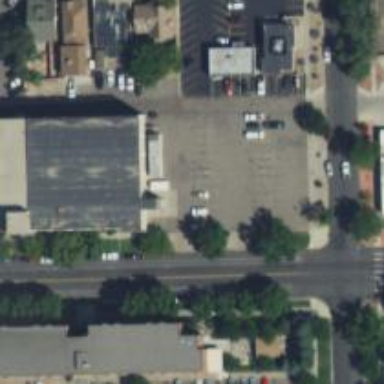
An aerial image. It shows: Parking space is available.